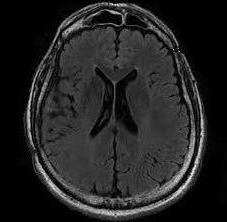
Label: notumor